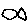
Label: fish